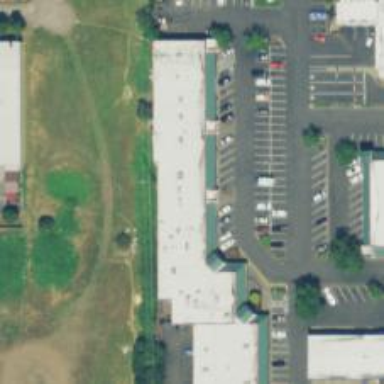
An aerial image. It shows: Fitness center located in leisure land.